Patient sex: M
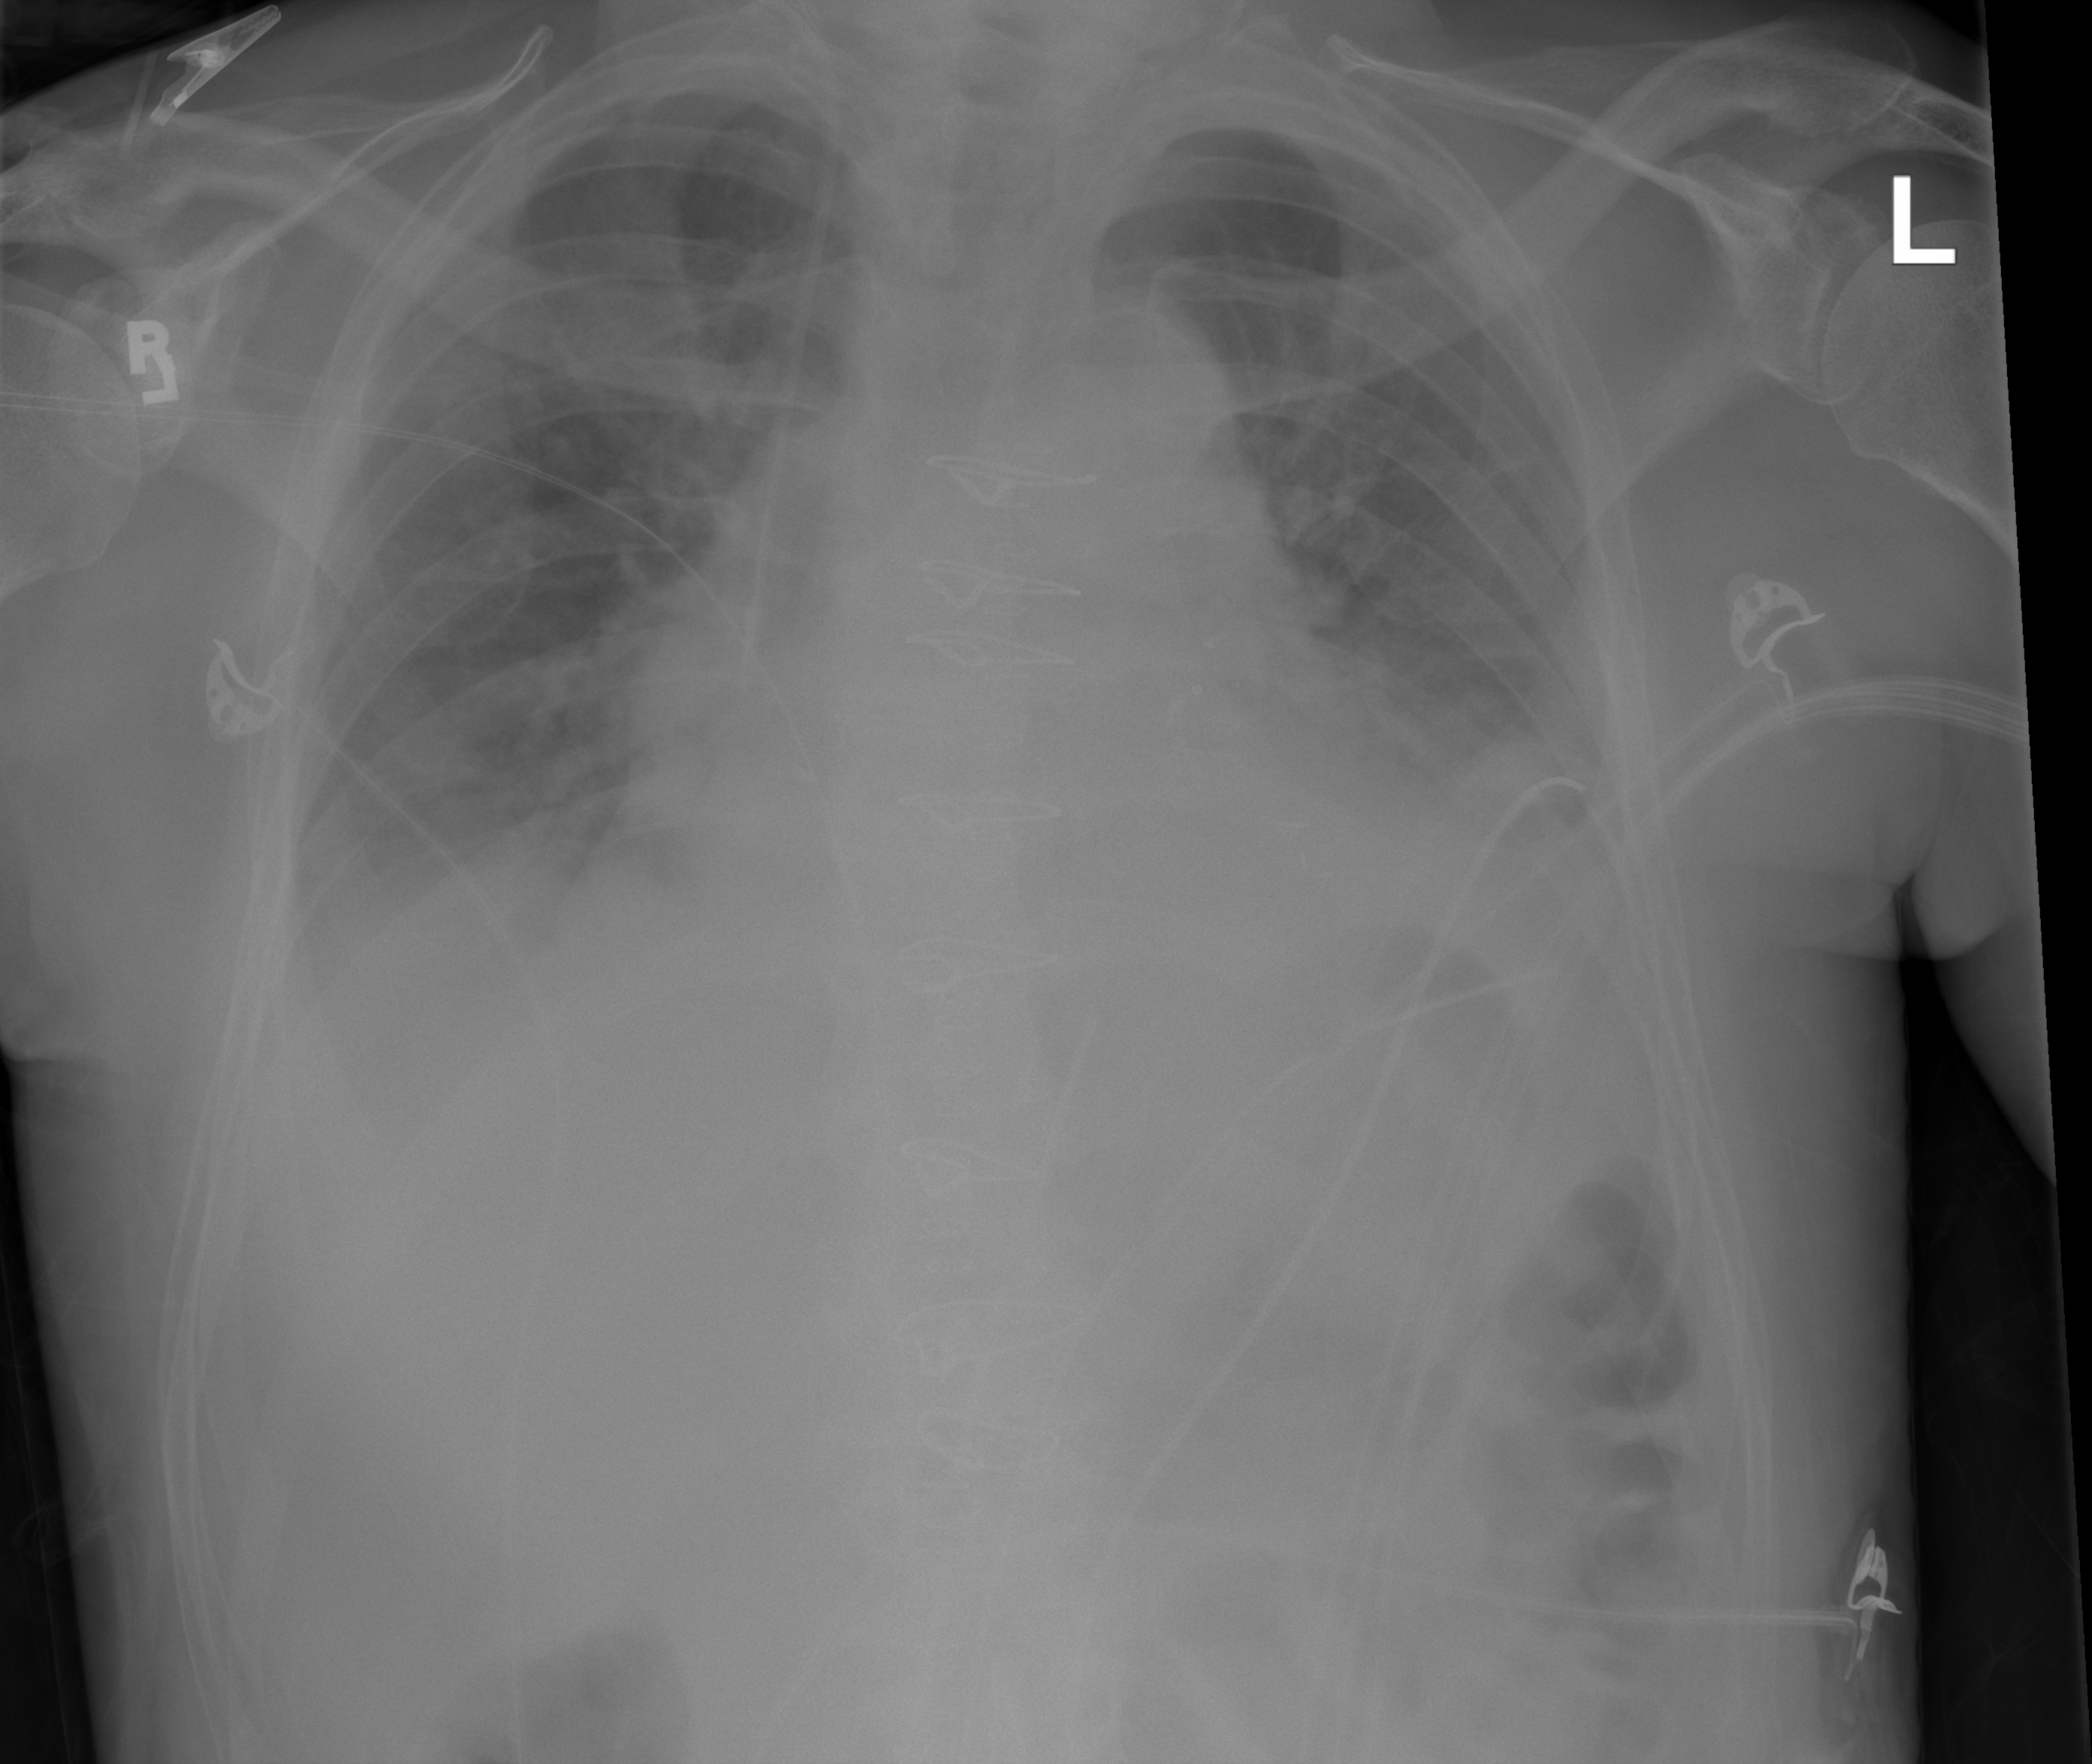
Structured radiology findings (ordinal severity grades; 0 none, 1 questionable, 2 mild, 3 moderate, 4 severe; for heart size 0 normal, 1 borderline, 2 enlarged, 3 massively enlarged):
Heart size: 1
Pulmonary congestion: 2
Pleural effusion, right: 2
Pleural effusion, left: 2
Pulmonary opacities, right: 0
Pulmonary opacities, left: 0
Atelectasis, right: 2
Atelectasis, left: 2